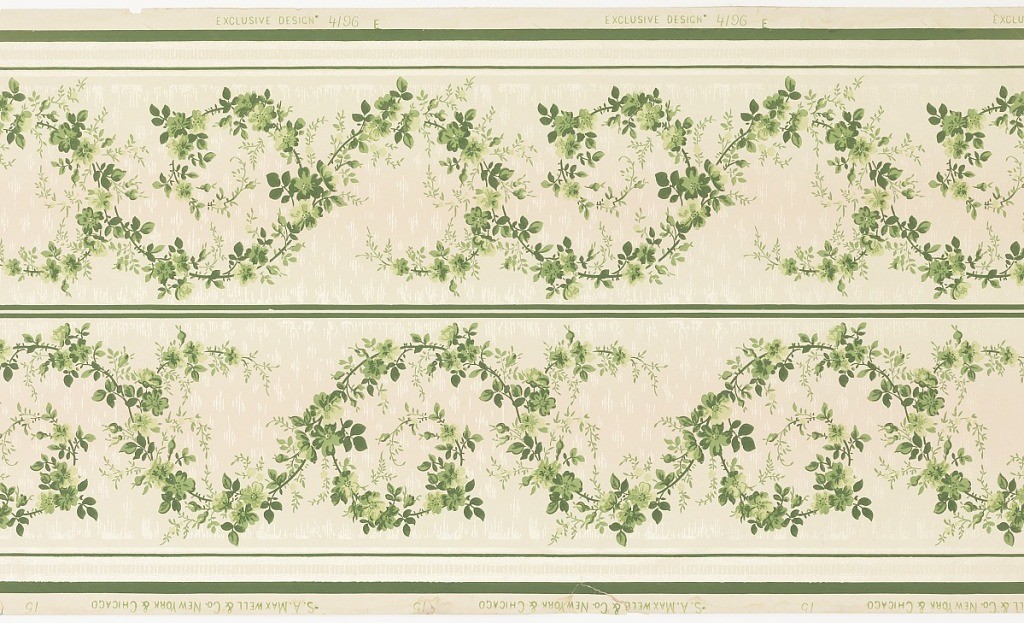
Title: Frieze
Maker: Maxwell & Co., S.A., Chicago, Illinois, USA
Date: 1905–1915
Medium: Machine-printed paper, liquid mica
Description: Printed two across. Green floral/foliate rinceau design. Printed on background that shades from off-white to pink to off-white. Narrow ribbon-like band below.